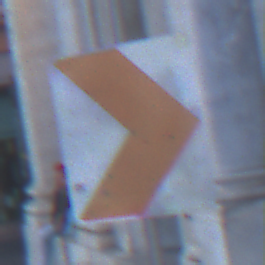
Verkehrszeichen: RichtungstafelnInKurvenKleinLinks
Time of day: SunriseSunset
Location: Outdoor (Urban)
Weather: Clear
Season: NotSpecified
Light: Natural